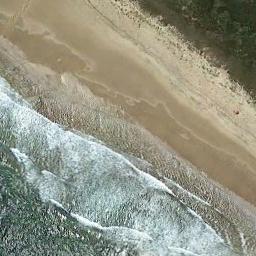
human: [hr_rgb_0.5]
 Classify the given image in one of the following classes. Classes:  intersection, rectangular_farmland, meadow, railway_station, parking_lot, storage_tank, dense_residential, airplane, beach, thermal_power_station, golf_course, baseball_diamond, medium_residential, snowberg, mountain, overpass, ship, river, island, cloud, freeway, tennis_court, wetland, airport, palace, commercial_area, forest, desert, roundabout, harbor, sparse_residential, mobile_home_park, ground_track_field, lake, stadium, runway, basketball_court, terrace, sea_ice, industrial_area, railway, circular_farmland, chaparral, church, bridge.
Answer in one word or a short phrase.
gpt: beach